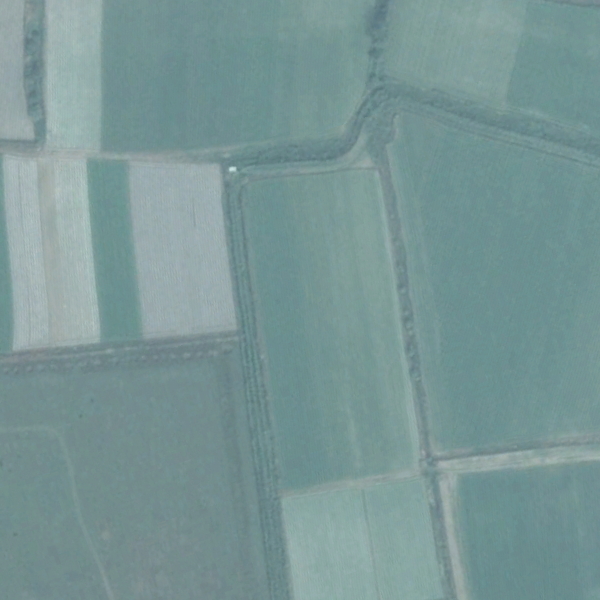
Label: Farmland